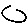
Label: circle